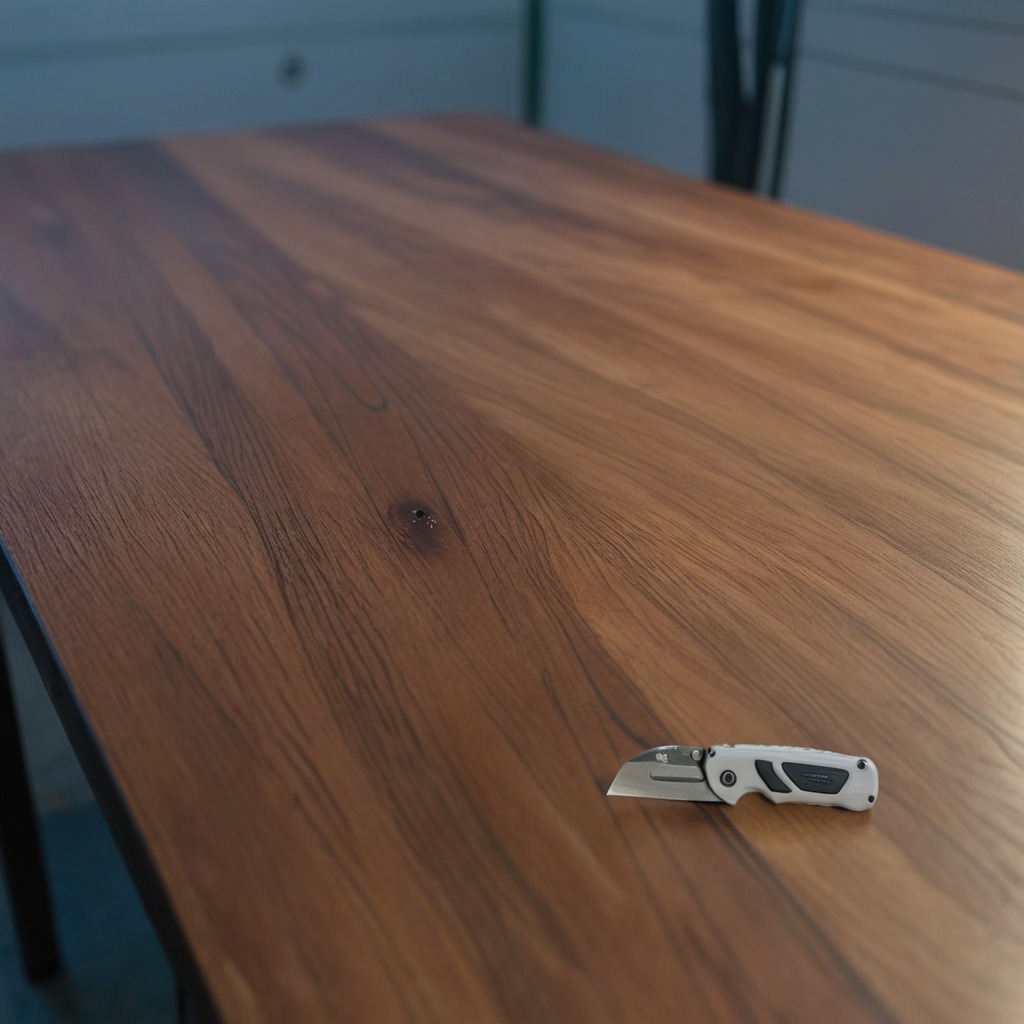
A utility knife lying on a table with faint burn marks in a small garage at twilight.